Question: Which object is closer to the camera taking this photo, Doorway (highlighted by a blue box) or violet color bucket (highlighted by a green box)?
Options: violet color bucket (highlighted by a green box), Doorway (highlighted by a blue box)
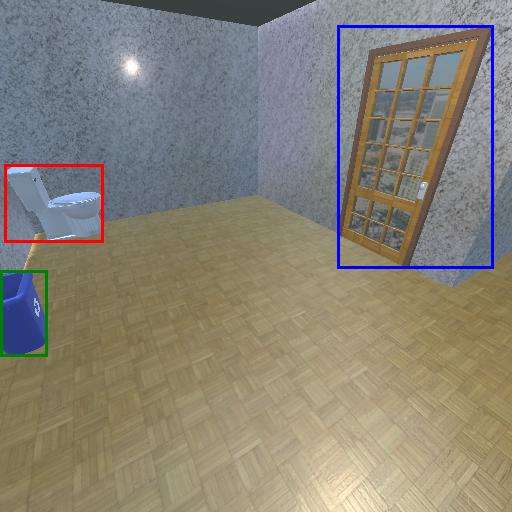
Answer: violet color bucket (highlighted by a green box)